Question: >
<URL>
How can I merge two images after change the 3D Transform? I am using two images
(i) Background image is normal image.
(ii) Foreground image change the 3D transform.
Now I merge the two images. But not merged the images, I am using the below code. This code working fine for without 3D transform.
'''
UIGraphicsBeginImageContext(backgroundImageView.frame.size);
CGContextRef ctx = UIGraphicsGetCurrentContext();
[imageView.layer renderInContext:ctx];
UIImage *newImage = UIGraphicsGetImageFromCurrentImageContext();
UIGraphicsEndImageContext();
UIImageWriteToSavedPhotosAlbum(newImage, nil, nil, nil);
return newImage;
'''
I searched lot, But 3D Transformed image not supported the layer.
How to I got this feature. I really must this feature on my app. Any idea, source code, suggestion, advice, always welcome. Please help me.
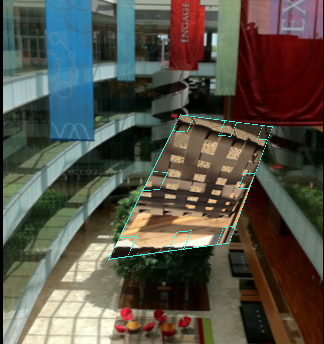
Answer: Try this.
'''
- (UIImage*)mergeImage:(UIImage*)first withImage:(UIImage*)second
{
// get size of the first image
CGImageRef firstImageRef = first.CGImage;
CGFloat firstWidth = CGImageGetWidth(firstImageRef);
CGFloat firstHeight = CGImageGetHeight(firstImageRef);
// get size of the second image
CGImageRef secondImageRef = second.CGImage;
CGFloat secondWidth = CGImageGetWidth(secondImageRef);
CGFloat secondHeight = CGImageGetHeight(secondImageRef);
// build merged size
CGSize mergedSize = CGSizeMake(MAX(firstWidth, secondWidth), MAX(firstHeight, secondHeight));
// capture image context ref
UIGraphicsBeginImageContext(mergedSize);
//Draw images onto the context
[first drawInRect:CGRectMake(0, 0, firstWidth, firstHeight)];
[second drawInRect:CGRectMake(0, 0, secondWidth, secondHeight)];
// assign context to new UIImage
UIImage *newImage = UIGraphicsGetImageFromCurrentImageContext();
// end context
UIGraphicsEndImageContext();
return newImage;
}
'''